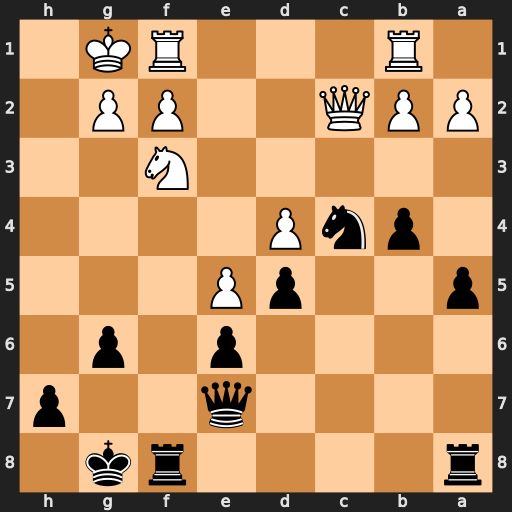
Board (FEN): r4rk1/4q2p/4p1p1/p2pP3/1pnP4/5N2/PPQ2PP1/1R3RK1
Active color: b
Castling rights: -
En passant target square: -
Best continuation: Rxf3